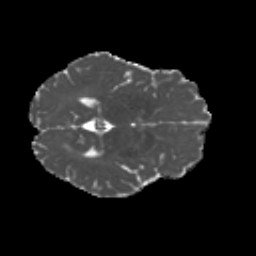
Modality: MD
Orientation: axial
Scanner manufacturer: siemens
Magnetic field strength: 3 T
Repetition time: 4.16 s
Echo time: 0.0806 s